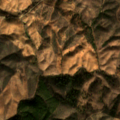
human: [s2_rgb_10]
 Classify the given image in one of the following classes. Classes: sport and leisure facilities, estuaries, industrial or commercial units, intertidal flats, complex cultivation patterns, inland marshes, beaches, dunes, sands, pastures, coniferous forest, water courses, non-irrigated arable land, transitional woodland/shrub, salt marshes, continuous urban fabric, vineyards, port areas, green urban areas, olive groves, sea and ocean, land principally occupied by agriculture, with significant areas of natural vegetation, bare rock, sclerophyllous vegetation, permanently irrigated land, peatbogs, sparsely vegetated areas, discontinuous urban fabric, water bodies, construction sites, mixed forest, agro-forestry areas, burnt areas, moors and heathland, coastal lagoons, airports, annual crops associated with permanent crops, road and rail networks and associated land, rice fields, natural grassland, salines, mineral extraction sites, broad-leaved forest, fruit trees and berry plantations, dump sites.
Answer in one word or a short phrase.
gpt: land principally occupied by agriculture, with significant areas of natural vegetation, agro-forestry areas, broad-leaved forest, transitional woodland/shrub